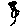
Label: flower